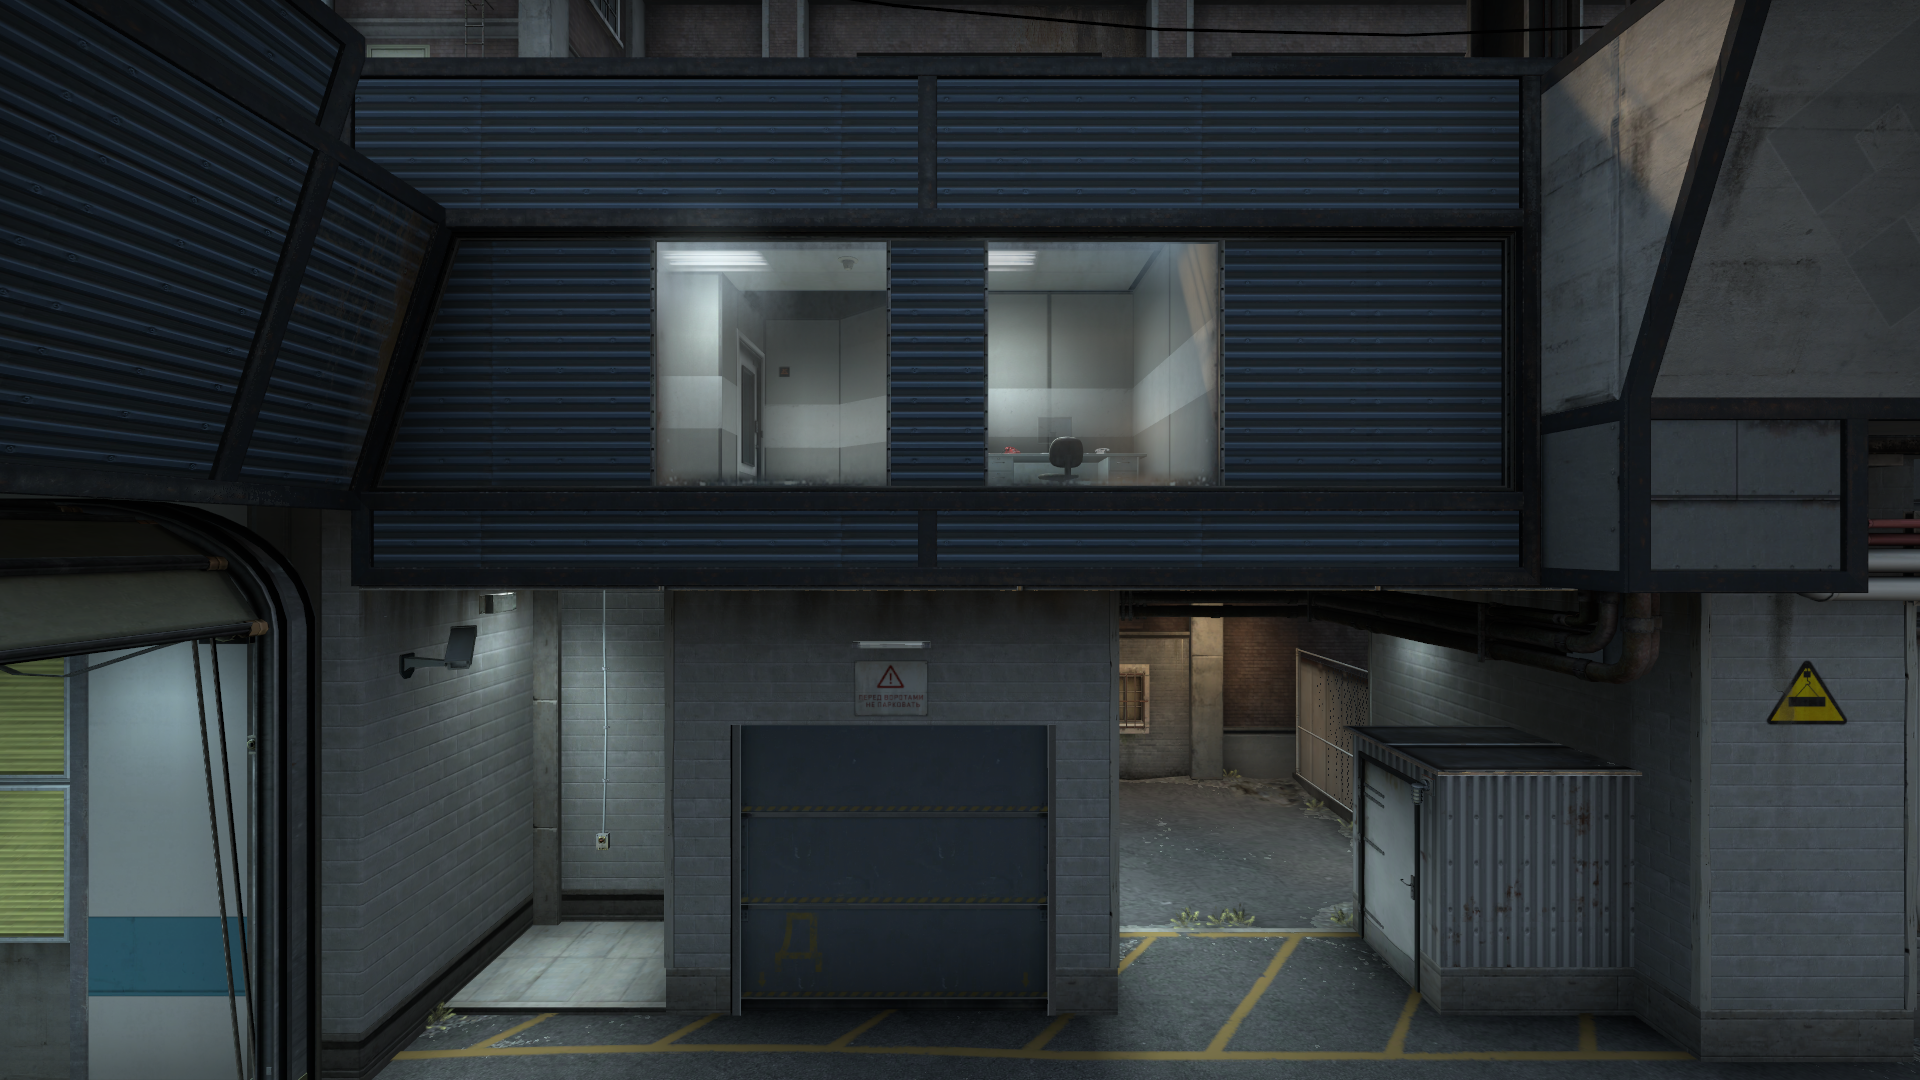
Map: de_train